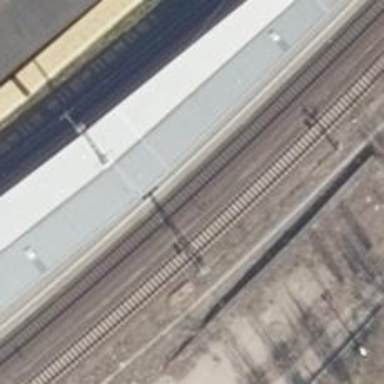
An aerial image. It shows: Railway signal.